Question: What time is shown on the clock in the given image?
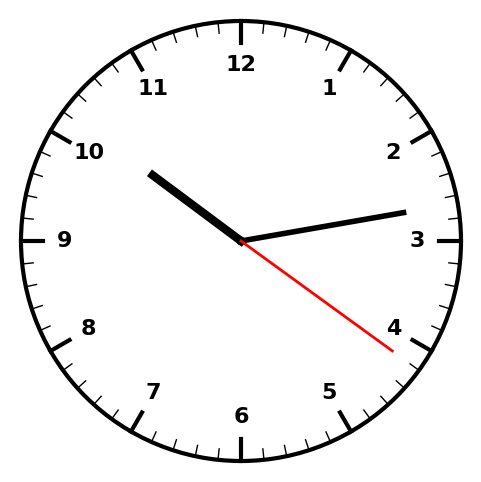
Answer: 10:13:21